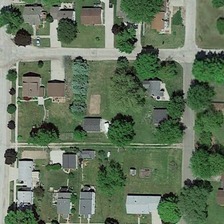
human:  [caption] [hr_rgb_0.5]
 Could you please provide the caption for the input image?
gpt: many gray buildings and green trees are in a medium residential area .

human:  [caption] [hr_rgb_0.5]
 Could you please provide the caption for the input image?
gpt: many gray buildings and green trees are in a medium residential area .

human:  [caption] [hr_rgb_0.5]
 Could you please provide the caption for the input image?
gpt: many gray buildings and green trees are in a medium residential area .

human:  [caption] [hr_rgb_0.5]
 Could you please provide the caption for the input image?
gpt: many gray buildings and green trees are in a medium residential area .

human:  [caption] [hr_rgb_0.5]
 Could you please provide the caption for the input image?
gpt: many gray buildings and green trees are in a medium residential area .